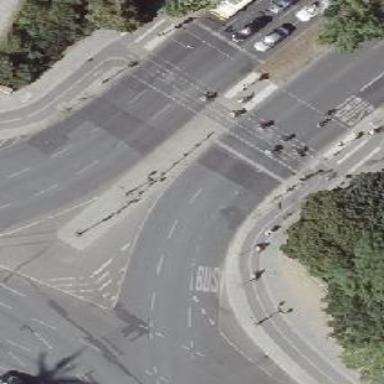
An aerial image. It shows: Traffic island.